Question: This is my current menu :
'''
public class DrawPolygons
{
public static void main (String[] args) throws FileNotFoundException
{
/**
* Menu - file reader option
*/
JMenuBar menuBar;
JMenu menu;
JMenuItem menuItem;
// Create the menu bar.
menuBar = new JMenuBar();
// Build the first menu.
menu = new JMenu("File");
menu.setMnemonic(KeyEvent.VK_F);
menu.getAccessibleContext().setAccessibleDescription("I have items");
menuBar.add(menu);
// a group of JMenuItems
menuItem = new JMenuItem("Load",KeyEvent.VK_T);
menuItem.setAccelerator(KeyStroke.getKeyStroke(KeyEvent.VK_1, ActionEvent.ALT_MASK));
menuItem.getAccessibleContext().setAccessibleDescription("Load your old polygons");
menu.add(menuItem);
menuItem = new JMenuItem("Save",KeyEvent.VK_U);
menuItem.setAccelerator(KeyStroke.getKeyStroke(KeyEvent.VK_2, ActionEvent.ALT_MASK));
menuItem.getAccessibleContext().setAccessibleDescription("Save the contents of your polygons");
menu.add(menuItem);
// attaching the menu to the frame
JFrame frame = new JFrame("Draw polygons");
frame.setJMenuBar(menuBar);
frame.setDefaultCloseOperation(JFrame.EXIT_ON_CLOSE);
frame.setContentPane(new DrawingPanel());
frame.pack();
frame.setVisible(true);
}
}
'''
It has two options for 'Load' and 'Save'.

Now , how can I attach the 'JFileChooser' to the 'actionPerformed' method , here :
'''
/**
* Main class
* @author X2
*
*/
class DrawingPanel extends JPanel implements MouseListener, MouseMotionListener ,KeyListener
{
// code
// code
// and more code
static DrawingPanel app ;
private static final Dimension MIN_DIM = new Dimension(300, 300);
private static final Dimension PREF_DIM = new Dimension(500, 500);
public Dimension getMinimumSize() { return MIN_DIM; }
public Dimension getPreferredSize() { return PREF_DIM; }
JMenuItem open, save;
JTextArea textArea ;
JFileChooser chooser ;
FileInputStream fis ;
BufferedReader br ;
FileOutputStream fos ;
BufferedWriter bwriter ;
public void actionPerformed( ActionEvent event )
{
Object obj = event.getSource() ;
chooser = new JFileChooser() ;
if ( chooser.showOpenDialog( app ) == JFileChooser.APPROVE_OPTION )
if ( obj == open )
{
try
{
fis = new FileInputStream(
chooser.getSelectedFile() ) ;
br = new BufferedReader(
new InputStreamReader( fis ) ) ;
String read ;
StringBuffer text = new StringBuffer() ;
while( ( read = br.readLine() ) != null )
{
text.append( read ).append( "
" ) ;
}
textArea.setText( text.toString() ) ;
}
catch( IOException e )
{
JOptionPane.showMessageDialog( this , "Error in File Operation"
,"Error in File Operation" ,JOptionPane.INFORMATION_MESSAGE) ;
}
}
}
/**
* The constructor
*/
DrawingPanel()
{
super();
addMouseListener(this);
addMouseMotionListener(this);
addKeyListener(this);
setFocusable(true);
requestFocusInWindow();
}
// a lot of code more
// and more
// and more
}
'''
With the initial code of the 'menu' and the 'Jpanel' , that I created in 'main' ?
Regards
The "new" code :
'''
public class DrawPolygons
{
public static void main (String[] args) throws FileNotFoundException
{
// attaching the menu to the frame
JFrame frame = new JFrame("Draw polygons");
frame.setDefaultCloseOperation(JFrame.EXIT_ON_CLOSE);
// JMenuBar
// Create the menu and JmenuBar
JMenuBar menuBar = new JMenuBar();
// Build the first menu.
JMenu menu = new JMenu("File");
menu.setMnemonic(KeyEvent.VK_F);
menu.getAccessibleContext().setAccessibleDescription("I have items");
menuBar.add(menu);
// menu option - load
// create the load option
final JMenuItem loadItem = new JMenuItem("Load",KeyEvent.VK_T);
// add the shortcut
loadItem.setAccelerator(KeyStroke.getKeyStroke(KeyEvent.VK_1, ActionEvent.ALT_MASK));
// short description
loadItem.getAccessibleContext().setAccessibleDescription("Load your old polygons");
// JFileChooser with filter
JFileChooser fileChooser = new JFileChooser(".");
// apply the filter to file chooser
FileNameExtensionFilter filter = new FileNameExtensionFilter("scn files (*.scn)", "scn");
fileChooser.setFileFilter(filter);
fileChooser.setControlButtonsAreShown(false);
frame.add(fileChooser, BorderLayout.CENTER);
final JLabel directoryLabel = new JLabel(" ");
directoryLabel.setFont(new Font("Serif", Font.BOLD | Font.ITALIC, 36));
final JLabel filenameLabel = new JLabel(" ");
filenameLabel.setFont(new Font("Serif", Font.BOLD | Font.ITALIC, 36));
// add listener to LOAD
loadItem.addActionListener(
new ActionListener()
{
public void actionPerformed(ActionEvent actionEvent)
{
JFileChooser theFileChooser = new JFileChooser();
String command = actionEvent.getActionCommand();
if (command.equals(JFileChooser.APPROVE_SELECTION)) {
File selectedFile = theFileChooser.getSelectedFile();
directoryLabel.setText(selectedFile.getParent());
filenameLabel.setText(selectedFile.getName());
} else if (command.equals(JFileChooser.CANCEL_SELECTION)) {
directoryLabel.setText(" ");
filenameLabel.setText(" ");
}
}} // end listener
); // end listener to loadItem
menu.add(loadItem);
// now SAVE
// create the option for save
JMenuItem saveItem = new JMenuItem("Save",KeyEvent.VK_U);
// key shortcut for save
saveItem.setAccelerator(KeyStroke.getKeyStroke(KeyEvent.VK_2, ActionEvent.ALT_MASK));
saveItem.getAccessibleContext().setAccessibleDescription("Save the contents of your polygons");
// add the save to the menu
menu.add(saveItem);
frame.setJMenuBar(menuBar);
frame.setContentPane(new DrawingPanel());
frame.pack();
frame.setVisible(true);
}
}
'''
The problem is , now , when I hit 'Load' Under 'File' , nothing is happening . Why ?
I added the listener , but nothing .
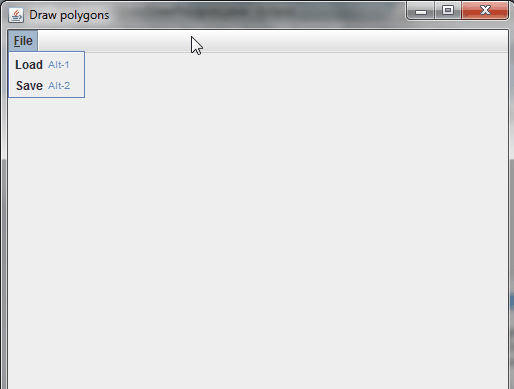
Answer: As a general rule, you should not have your GUI classes, such as the class extending JPanel, implement any listener interfaces, and in fact you should strive for just the opposite -- to separate the control functions of the program (the listeners and the like) from the view functions of the program (the GUI). So my answer to your question of "how can I attach the JFileChooser to the actionPerformed method... [to my DrawingPanel class which extends JPanel], is to strive to not do this.
Instead have your view classes implement interfaces that would allow the control classes to more easily interact with them.
: your new code you never display the JFileChooser dialog. You need to display the open dialog:
'''
// first make sure that you've declared the JFrame frame as final
int result = theFileChooser.showOpenDialog(frame);
if (result == JFileChooser.APPROVE_OPTION) {
// ... code goes here
}
'''
---
# Swing Model-View-Control Example:
For example, here's an MVC or Model-View-Control implementation that shows the view, the model and the control. This is all very simplistic, and all it does at present is to open a text file and display it in a JTextField, that's it, and it tries to seperate out the control functions from the view.
## MvcMain class
'''
import javax.swing.SwingUtilities;
public class MvcMain {
private static void createAndShowGui() {
MvcView view = new ShowTextView("Show Text");
MvcModel model = new ShowTextModel();
ShowTextControl control = new ShowTextControl(view, model);
control.showView(true);
}
public static void main(String[] args) {
SwingUtilities.invokeLater(new Runnable() {
public void run() {
createAndShowGui();
}
});
}
}
'''
## MvcModel interface
'''
import java.beans.PropertyChangeListener;
public interface MvcModel {
static final String TEXT = "text";
static final String STATUS = "STATUS";
String getText();
String getStatus();
void setText(String text);
void setStatus(String text);
void addPropertyChangeListener(PropertyChangeListener listener);
void removePropertyChangeListener(PropertyChangeListener listener);
}
'''
## MvcView interface
'''
import java.awt.Window;
import javax.swing.Action;
public interface MvcView {
void setVisible(boolean visible);
void setFileAction(Action fileAction);
void setOpenFileAction(Action openFileAction);
void setSaveToFileAction(Action saveToFileAction);
void setExitAction(Action exitAction);
void setStatusText(String string);
String getTextAreaText();
void setTextAreaText(String text);
Window getTopWindow();
}
'''
## ShowTextView class
'''
import java.awt.BorderLayout;
import java.awt.Color;
import java.awt.GridLayout;
import java.awt.Window;
import javax.swing.*;
public class ShowTextView implements MvcView {
private JFrame frame = new JFrame();
private JMenuBar menuBar = new JMenuBar();
private JMenu fileMenu = new JMenu();
private StatusBar statusBar = new StatusBar();
private ViewDisplayText displayText = new ViewDisplayText();
public ShowTextView(String title) {
menuBar.add(fileMenu);
frame.setTitle(title);
frame.setDefaultCloseOperation(JFrame.EXIT_ON_CLOSE);
frame.getContentPane().add(displayText.getMainComponent(), BorderLayout.CENTER);
frame.getContentPane().add(statusBar.getComponent(), BorderLayout.PAGE_END);
frame.setJMenuBar(menuBar);
}
@Override
public void setVisible(boolean visible) {
frame.pack();
frame.setLocationRelativeTo(null);
frame.setVisible(true);
}
@Override
public void setOpenFileAction(Action action) {
displayText.setOpenFileButtonAction(action);
fileMenu.add(new JMenuItem(action));
}
@Override
public void setSaveToFileAction(Action action) {
displayText.setSaveToFileAction(action);
fileMenu.add(new JMenuItem(action));
}
@Override
public void setExitAction(Action exitAction) {
displayText.setExitAction(exitAction);
fileMenu.add(new JMenuItem(exitAction));
}
@Override
public void setFileAction(Action fileAction) {
fileMenu.setAction(fileAction);
}
@Override
public String getTextAreaText() {
return displayText.getTextAreaText();
}
@Override
public void setTextAreaText(String text) {
displayText.setTextAreaText(text);
}
@Override
public Window getTopWindow() {
return frame;
}
@Override
public void setStatusText(String text) {
statusBar.setText(text);
}
}
class ViewDisplayText {
private static final int TA_ROWS = 30;
private static final int TA_COLS = 50;
private static final int GAP = 2;
private JPanel mainPanel = new JPanel();
private JButton openFileButton = new JButton();
private JButton saveToFileButton = new JButton();
private JButton exitButton = new JButton();
private JTextArea textArea = new JTextArea(TA_ROWS, TA_COLS);
public ViewDisplayText() {
JPanel buttonPanel = new JPanel(new GridLayout(1, 0, GAP, 0));
buttonPanel.add(openFileButton);
buttonPanel.add(saveToFileButton);
buttonPanel.add(exitButton);
mainPanel.setBorder(BorderFactory.createEmptyBorder(GAP, GAP, GAP, GAP));
mainPanel.setLayout(new BorderLayout());
mainPanel.add(new JScrollPane(textArea), BorderLayout.CENTER);
mainPanel.add(buttonPanel, BorderLayout.PAGE_END);
}
public void setExitAction(Action exitAction) {
exitButton.setAction(exitAction);
}
public JComponent getMainComponent() {
return mainPanel;
}
public void setOpenFileButtonAction(Action action) {
openFileButton.setAction(action);
}
public void setSaveToFileAction(Action action) {
saveToFileButton.setAction(action);
}
public String getTextAreaText() {
return textArea.getText();
}
public void setTextAreaText(String text) {
textArea.setText(text);
}
}
class StatusBar {
private static final String STATUS = "Status: ";
private JLabel label = new JLabel(STATUS);
public StatusBar() {
label.setBorder(BorderFactory.createLineBorder(Color.black));
}
public JComponent getComponent() {
return label;
}
public void setText(String text) {
label.setText(STATUS + text);
}
}
'''
## ShowTextModel class
'''
import java.beans.PropertyChangeListener;
import javax.swing.event.SwingPropertyChangeSupport;
public class ShowTextModel implements MvcModel {
private String text;
private String status;
private SwingPropertyChangeSupport propChangeSupport =
new SwingPropertyChangeSupport(this);
@Override
public String getText() {
return text;
}
@Override
public void setText(String text) {
String newValue = text;
String oldValue = this.text;
this.text = newValue;
propChangeSupport.firePropertyChange(TEXT, oldValue, newValue);
}
@Override
public void setStatus(String status) {
String newValue = status;
String oldValue = this.status;
this.status = newValue;
propChangeSupport.firePropertyChange(STATUS, oldValue, newValue);
}
@Override
public void addPropertyChangeListener(PropertyChangeListener listener) {
propChangeSupport.addPropertyChangeListener(listener);
}
@Override
public void removePropertyChangeListener(PropertyChangeListener listener) {
propChangeSupport.removePropertyChangeListener(listener);
}
@Override
public String getStatus() {
return status;
}
}
'''
## ShowTextControl class
'''
import java.awt.event.ActionEvent;
import java.awt.event.KeyEvent;
import java.beans.PropertyChangeEvent;
import java.beans.PropertyChangeListener;
import java.io.File;
import java.io.FileNotFoundException;
import java.util.Scanner;
import java.util.concurrent.ExecutionException;
import javax.swing.*;
public class ShowTextControl {
private MvcView view;
private MvcModel model;
public ShowTextControl(MvcView view, MvcModel model) {
this.view = view;
this.model = model;
view.setFileAction(new FileAction("File", KeyEvent.VK_F));
view.setOpenFileAction(new OpenFileAction(view, model, "Open File",
KeyEvent.VK_O));
view.setSaveToFileAction(new SaveToFileAction(view, model,
"Save to File", KeyEvent.VK_S));
view.setExitAction(new ExitAction(view, model, "Exit", KeyEvent.VK_X));
model.addPropertyChangeListener(new ModelListener(view, model));
}
public void showView(boolean visible) {
view.setVisible(visible);
}
}
@SuppressWarnings("serial")
class OpenFileAction extends AbstractAction {
private MvcView view;
private MvcModel model;
public OpenFileAction(MvcView view, MvcModel model, String name, int keyCode) {
super(name);
putValue(MNEMONIC_KEY, keyCode);
this.view = view;
this.model = model;
}
@Override
public void actionPerformed(ActionEvent evt) {
JFileChooser fileChooser = new JFileChooser();
fileChooser.setMultiSelectionEnabled(false);
int result = fileChooser.showOpenDialog(view.getTopWindow());
if (result == JFileChooser.APPROVE_OPTION) {
File file = fileChooser.getSelectedFile();
if (file.exists()) {
if (file.getName().endsWith(".txt")) {
model.setStatus("Opening file "" + file.getName() + """);
OpenFileWorker openFileWorker = new OpenFileWorker(file);
openFileWorker.addPropertyChangeListener(
new OpenFileWorkerListener(model));
openFileWorker.execute();
} else {
model.setStatus("File "" + file.getName()
+ "" is not a text file");
}
} else {
model.setStatus("File "" + file.getName() + "" does not exist");
}
}
}
}
class OpenFileWorker extends SwingWorker<String, Void> {
private File file;
public OpenFileWorker(File file) {
this.file = file;
}
public File getFile() {
return file;
}
@Override
protected String doInBackground() throws Exception {
StringBuilder stringBuilder = new StringBuilder();
Scanner scan = null;
try {
scan = new Scanner(file);
while (scan.hasNextLine()) {
stringBuilder.append(scan.nextLine() + "
");
}
} catch (FileNotFoundException e) {
e.printStackTrace();
} finally {
if (scan != null) {
scan.close();
}
}
return stringBuilder.toString();
}
}
class OpenFileWorkerListener implements PropertyChangeListener {
private MvcModel model;
public OpenFileWorkerListener(MvcModel model) {
this.model = model;
}
@Override
public void propertyChange(PropertyChangeEvent evt) {
if (SwingWorker.StateValue.DONE == evt.getNewValue()) {
OpenFileWorker openFileWorker = (OpenFileWorker) evt.getSource();
try {
String text = openFileWorker.get();
model.setText(text);
model.setStatus("File "" + openFileWorker.getFile().getName() + "" opened");
} catch (InterruptedException e) {
e.printStackTrace();
} catch (ExecutionException e) {
e.printStackTrace();
}
}
}
}
@SuppressWarnings("serial")
class FileAction extends AbstractAction {
public FileAction(String name, int keyCode) {
super(name);
putValue(MNEMONIC_KEY, keyCode);
}
@Override
public void actionPerformed(ActionEvent arg0) {
// pretty much empty
}
}
@SuppressWarnings("serial")
class SaveToFileAction extends AbstractAction {
private MvcView view;
private MvcModel model;
public SaveToFileAction(MvcView view, MvcModel model, String name,
int keyCode) {
super(name);
putValue(MNEMONIC_KEY, keyCode);
this.view = view;
this.model = model;
}
@Override
public void actionPerformed(ActionEvent e) {
// TODO finish!
}
}
@SuppressWarnings("serial")
class ExitAction extends AbstractAction {
private MvcView view;
// private MvcModel model; // TODO: may use this later
public ExitAction(MvcView view, MvcModel model, String name, int keyCode) {
super(name);
putValue(MNEMONIC_KEY, keyCode);
this.view = view;
// this.model = model; // TODO: may use this later
}
@Override
public void actionPerformed(ActionEvent e) {
view.getTopWindow().dispose();
}
}
class ModelListener implements PropertyChangeListener {
private MvcView view;
private MvcModel model;
public ModelListener(MvcView view, MvcModel model) {
this.view = view;
this.model = model;
}
@Override
public void propertyChange(PropertyChangeEvent pcEvt) {
if (MvcModel.TEXT.equals(pcEvt.getPropertyName())) {
view.setTextAreaText(model.getText());
}
else if (MvcModel.STATUS.equals(pcEvt.getPropertyName())) {
view.setStatusText(model.getStatus());
}
}
}
'''
In this example, I've combined java classes in one file for brevity, but in the application, they'd be in their own files but would all share the same package. Note that while this may be "over-kill" for this simple application, I've used this sort of structure with several very large Swing applications with good success. The main benefit for me comes when I need to debug or enhance a program months after creation, since this separation of concerns and information and behavior hading makes it much easier for me make changes in one part of the program without offending or upsetting another part of the program.
Also, the reason for the interfaces is so that you can create new or different GUI's that look differently, but that can respond in the same way. I've also used them frequently to help create mock classes that allow me to better test my modules in isolation.